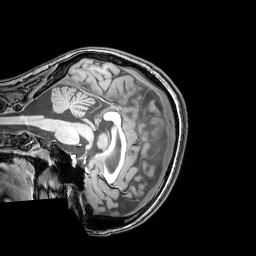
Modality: T1w
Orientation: sagittal
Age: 24
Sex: female
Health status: healthy
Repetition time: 0.081 s
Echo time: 0.037 s